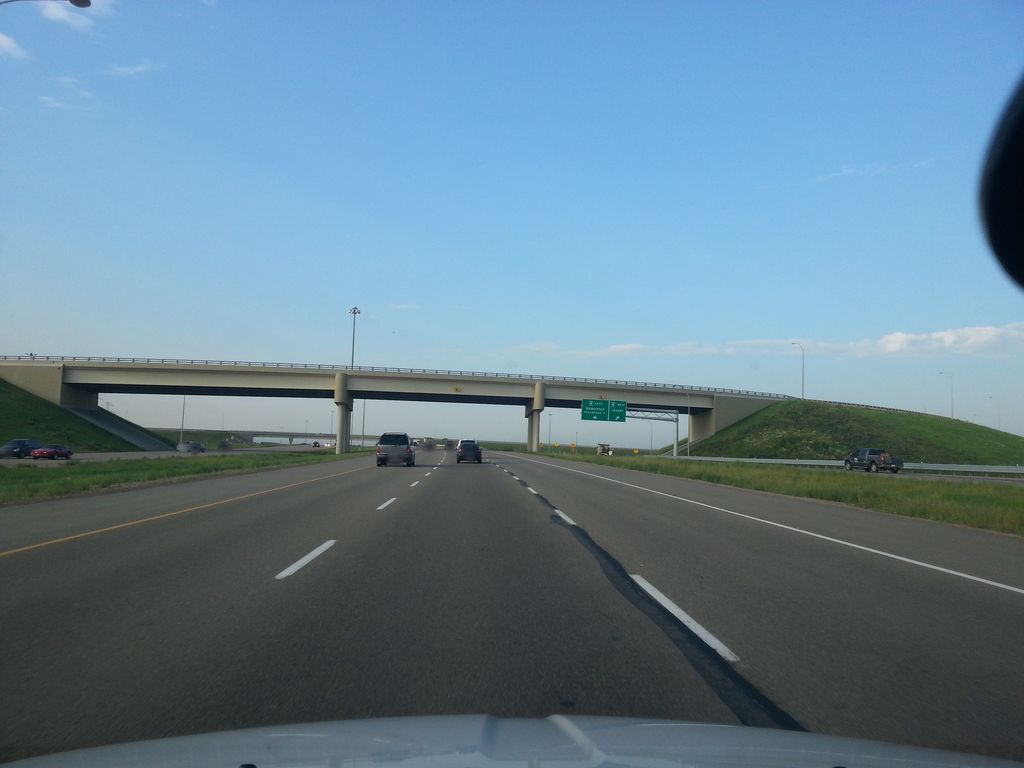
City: edmonton